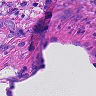
Metastatic tissue present: yes